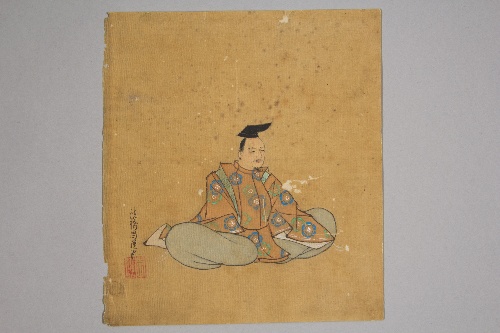
Artist: Kano Shōun
Artist bio: 1637–1702
Date: 17th century
Object type: Painting
Classification: Paintings
Medium: Unmounted shikisi leaf; ink and color on silk
Culture: Japan
Period: Edo period (1615–1868)
Dimensions: 7 1/4 × 6 1/2 in. (18.4 × 16.5 cm)
Department: Asian Art
Credit line: Gift of Estate of Samuel Isham, 1914
Accession year: 1914
Repository: Metropolitan Museum of Art, New York, NY
Tags: Men|Poets